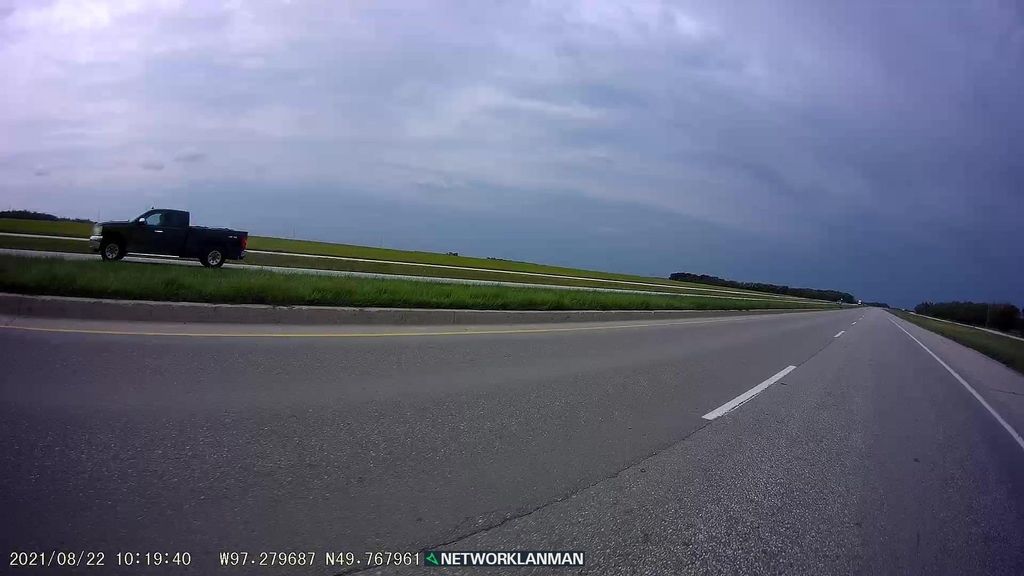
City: winnipeg